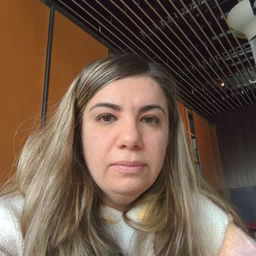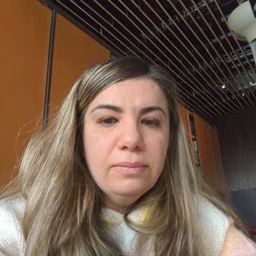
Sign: pig